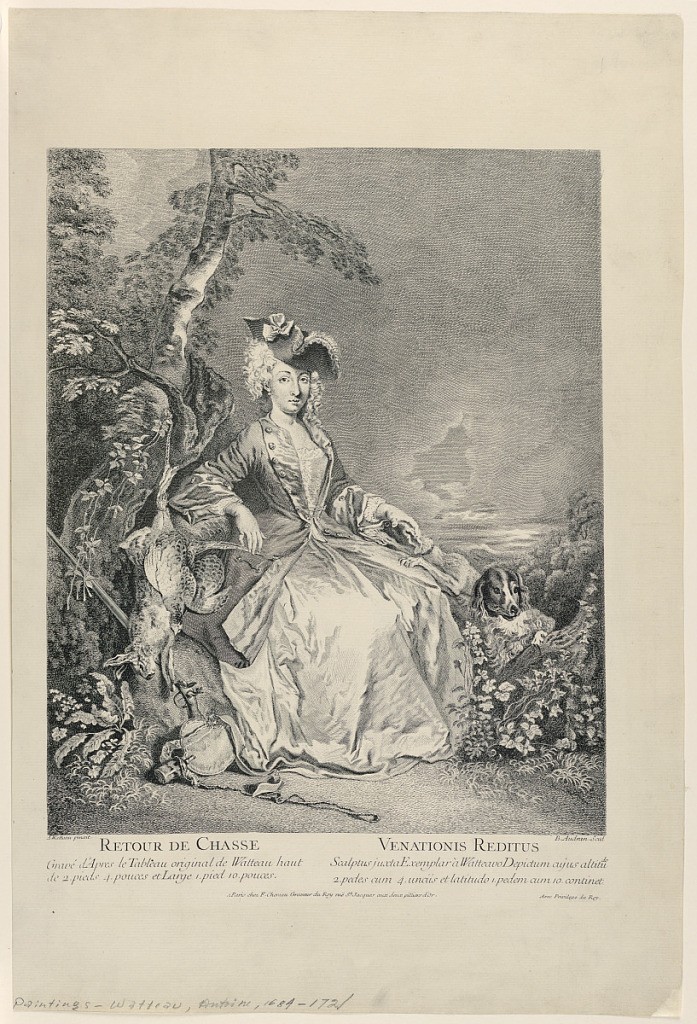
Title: Retour de Chasse
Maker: Benoit II Audran, French, 1698 – 1772
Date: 1727
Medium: Engraving on paper
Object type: Print
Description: A lady seated in hunting costume and tricorne hat pats a dog with her left hand and fingers dead game with her right.